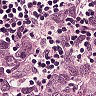
Metastatic tissue present: yes